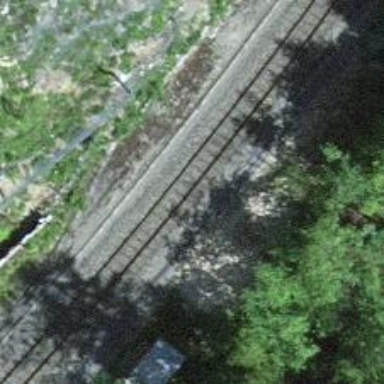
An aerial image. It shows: Narrow-gauge railway track with 1 electrified contact line.